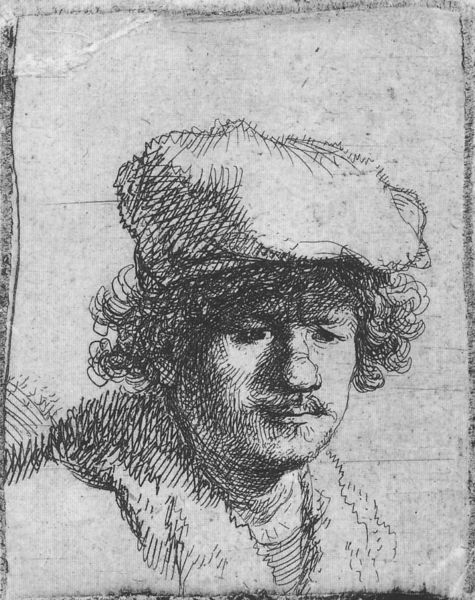
Titel: Selbstbildnis mit nach vorne gezogenem Barett
Künstler: Harmensz van Rijn Rembrandt
Institution: Amsterdam, Rijksprentenkabinett
Schlagwörter: kopf, mann, schatten, weiß, grau, hut, mund, nase, schwarz, skizze, zeichnung, blick, bart, kappe, mütze, schnurrbart, augen, kragen, pelz, rahmen, rembrandt, holland, niederlande, porträt, haare, locken, papier, gestreift, gesenkt, tusche, künstler, selbstbildnis, pelzjacke, tinte, pelzkragen, pelzmantel, junger mann, flandern, ktagen, schwarzweis, van rijn, gestreiftes hemd, ink